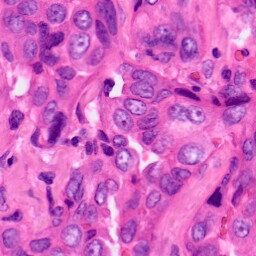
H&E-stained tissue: Lung